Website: crate-barrel
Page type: delivery-shipping
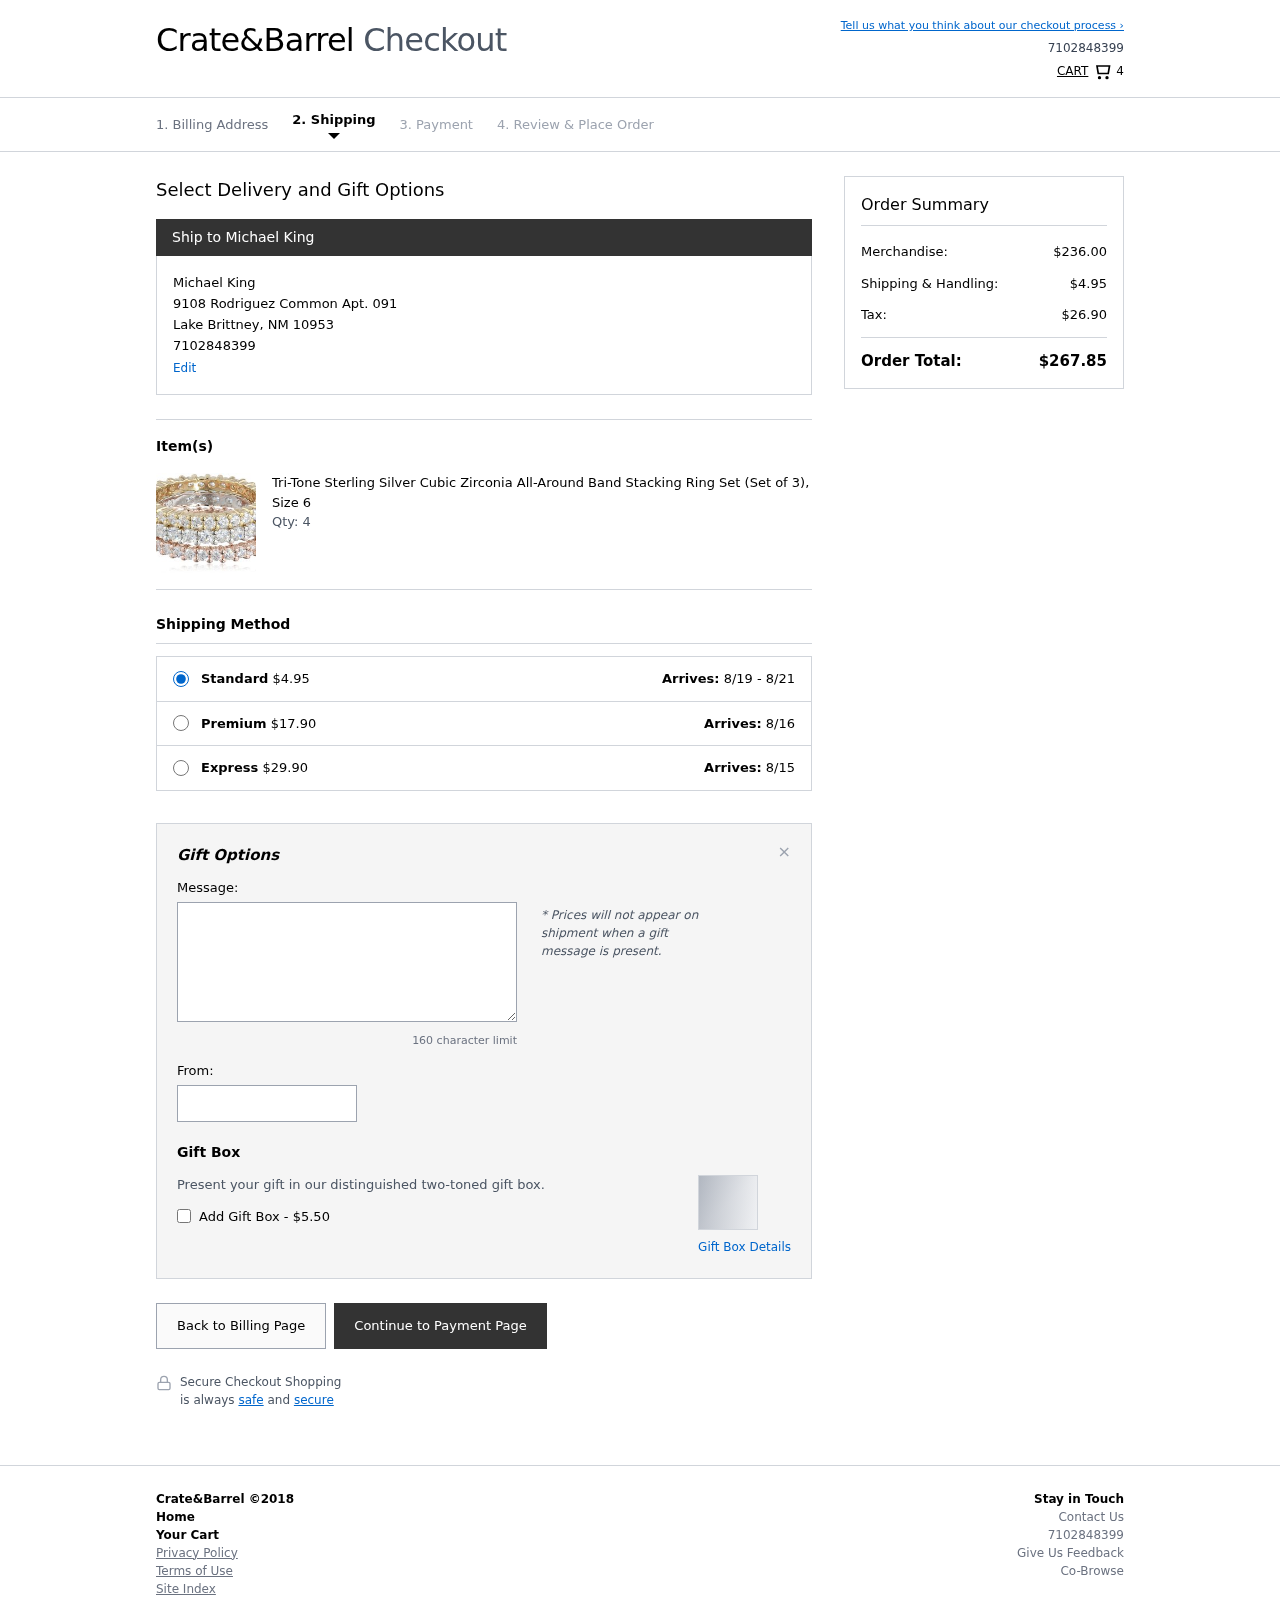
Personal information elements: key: PII_CITY
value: Lake Brittney
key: PII_FULLNAME
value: Michael King
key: PII_PHONE
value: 7102848399
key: PII_POSTCODE
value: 10953
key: PII_STATE_ABBR
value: NM
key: PII_STREET
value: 9108 Rodriguez Common Apt. 091
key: PII_FIRSTNAME
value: Michael
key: PII_LASTNAME
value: King
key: PII_FULLNAME2
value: Michael King
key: PII_FULLNAME3
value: Michael King
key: PII_FIRSTNAME2
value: Michael
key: PII_FIRSTNAME3
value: Michael
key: PII_LASTNAME2
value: King
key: PII_LASTNAME3
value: King
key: PII_FIRSTNAME_DERIVED
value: Michael
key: PII_LASTNAME_DERIVED
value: King
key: PII_FULLNAME_DERIVED
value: Michael King
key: PII_NAME_FULL_DERIVED
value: Michael King
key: PII_PHONE_LINE
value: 8399
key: PII_PHONE_SUFFIX
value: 8399
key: PII_PHONE2
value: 7102848399
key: PII_PHONE3
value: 7102848399
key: PII_PHONE_NUMERIC
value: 7102848399
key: PII_PHONE_LINE_NUMERIC
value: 8399
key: PII_PHONE_SUFFIX_NUMERIC
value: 8399
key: PII_PHONE2_NUMERIC
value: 7102848399
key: PII_PHONE3_NUMERIC
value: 7102848399
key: PII_PHONE_DIGITS
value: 7102848399
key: PII_PHONE_LAST4
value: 8399
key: PII_GIFT_MESSAGE
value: I saw these beautiful rings and immediately thought of you—perfect for stacking and making a statement! Just a little something to brighten your day. Enjoy!
Michael
Product elements: key: PRODUCT1_NAME
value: Tri-Tone Sterling Silver Cubic Zirconia All-Around Band Stacking Ring Set (Set of 3), Size 6
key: PRODUCT1_QUANTITY
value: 4
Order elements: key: ORDER_NUM_ITEMS
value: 4
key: ORDER_SHIPPING_COST
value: $4.95
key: ORDER_DELIVERY_DATE
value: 8/19 - 8/21
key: PREMIUM_SHIPPING_COST
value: $17.90
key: PREMIUM_DELIVERY_DATE
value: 8/16
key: EXPRESS_SHIPPING_COST
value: $29.90
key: EXPRESS_DELIVERY_DATE
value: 8/15
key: ORDER_SUBTOTAL
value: $236.00
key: ORDER_SHIPPING_COST2
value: $4.95
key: ORDER_TAX
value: $26.90
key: ORDER_TOTAL
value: $267.85